Question: I'm trying to install GlassFish 4 with Eclipse on Windows 7 64bit. Everything goes fine, but when I try to set server root here's what happens (dir exists):

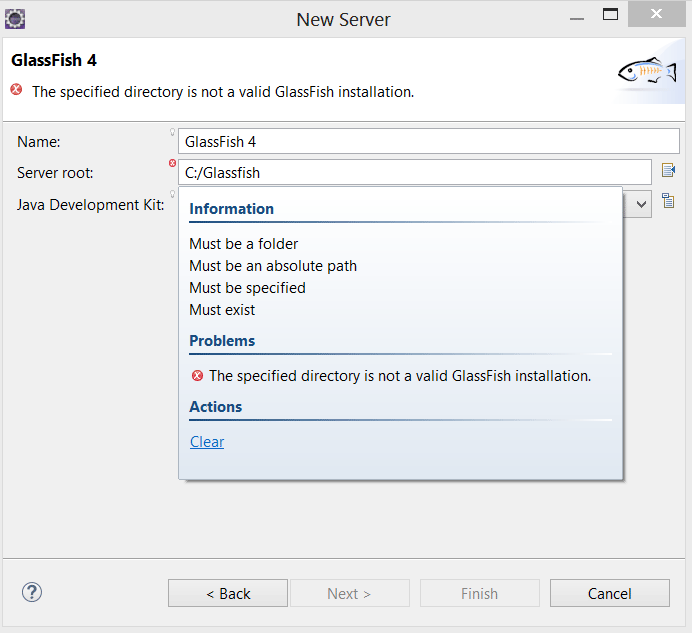
Answer: The Glassfish installation folder contains a folder which is also named glassfish. This is the folder you have to put in the configuration field.
Change the path to:
'''
c:/Glassfish/glassfish
'''